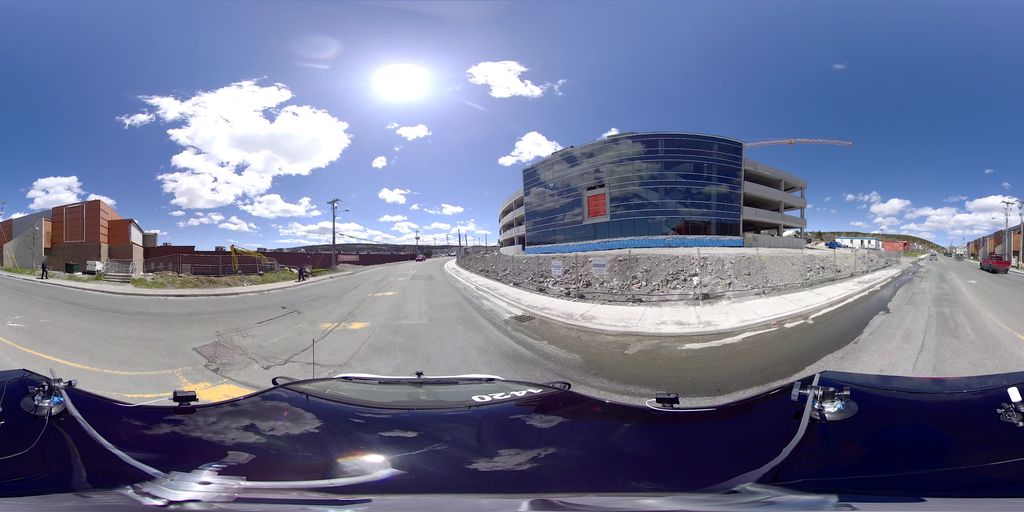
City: st_johns